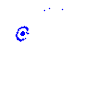
Particle: electron